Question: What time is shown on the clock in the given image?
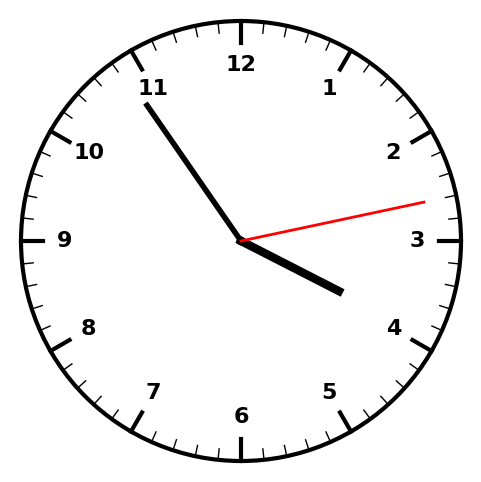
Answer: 03:54:13